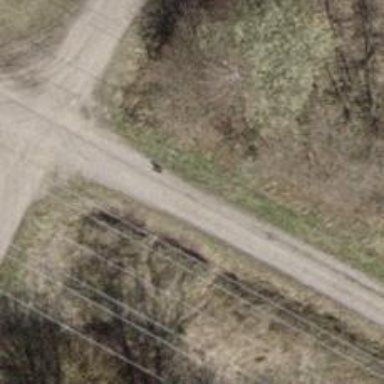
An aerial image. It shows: Gravel track with grade 2 quality.